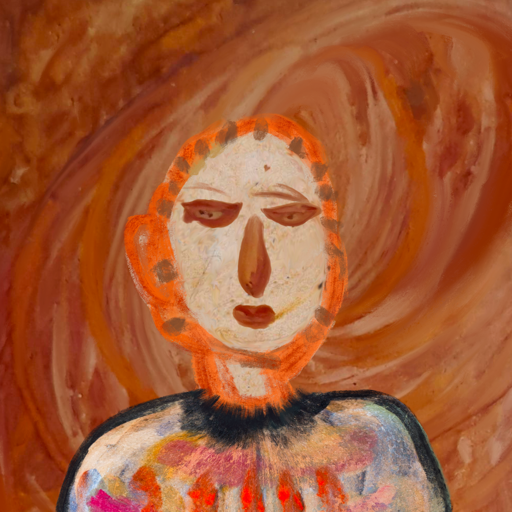
Background: Pious_Lady, Head And Neck Front: Rupkatha, Face Front: Pious_Lady, Bust: Childish, Hair Front: Blank, Head Accessory: Blank, Second Necklace: Blank, Necklace: Blank, Baby: Blank